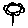
Label: flower